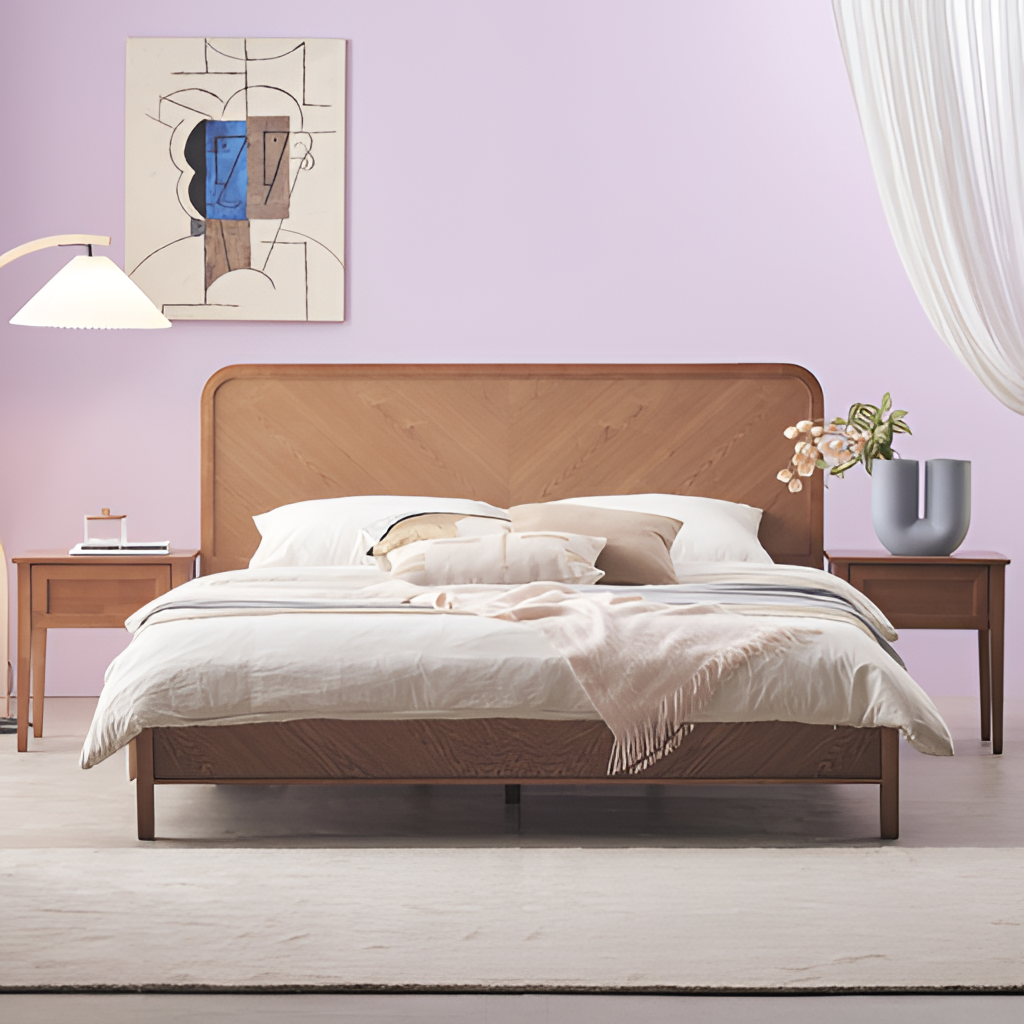
bedroom, wood bed, lavender paint wallpaper, with solid pattern, minimalist, tile flooring, with large square pattern